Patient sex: M
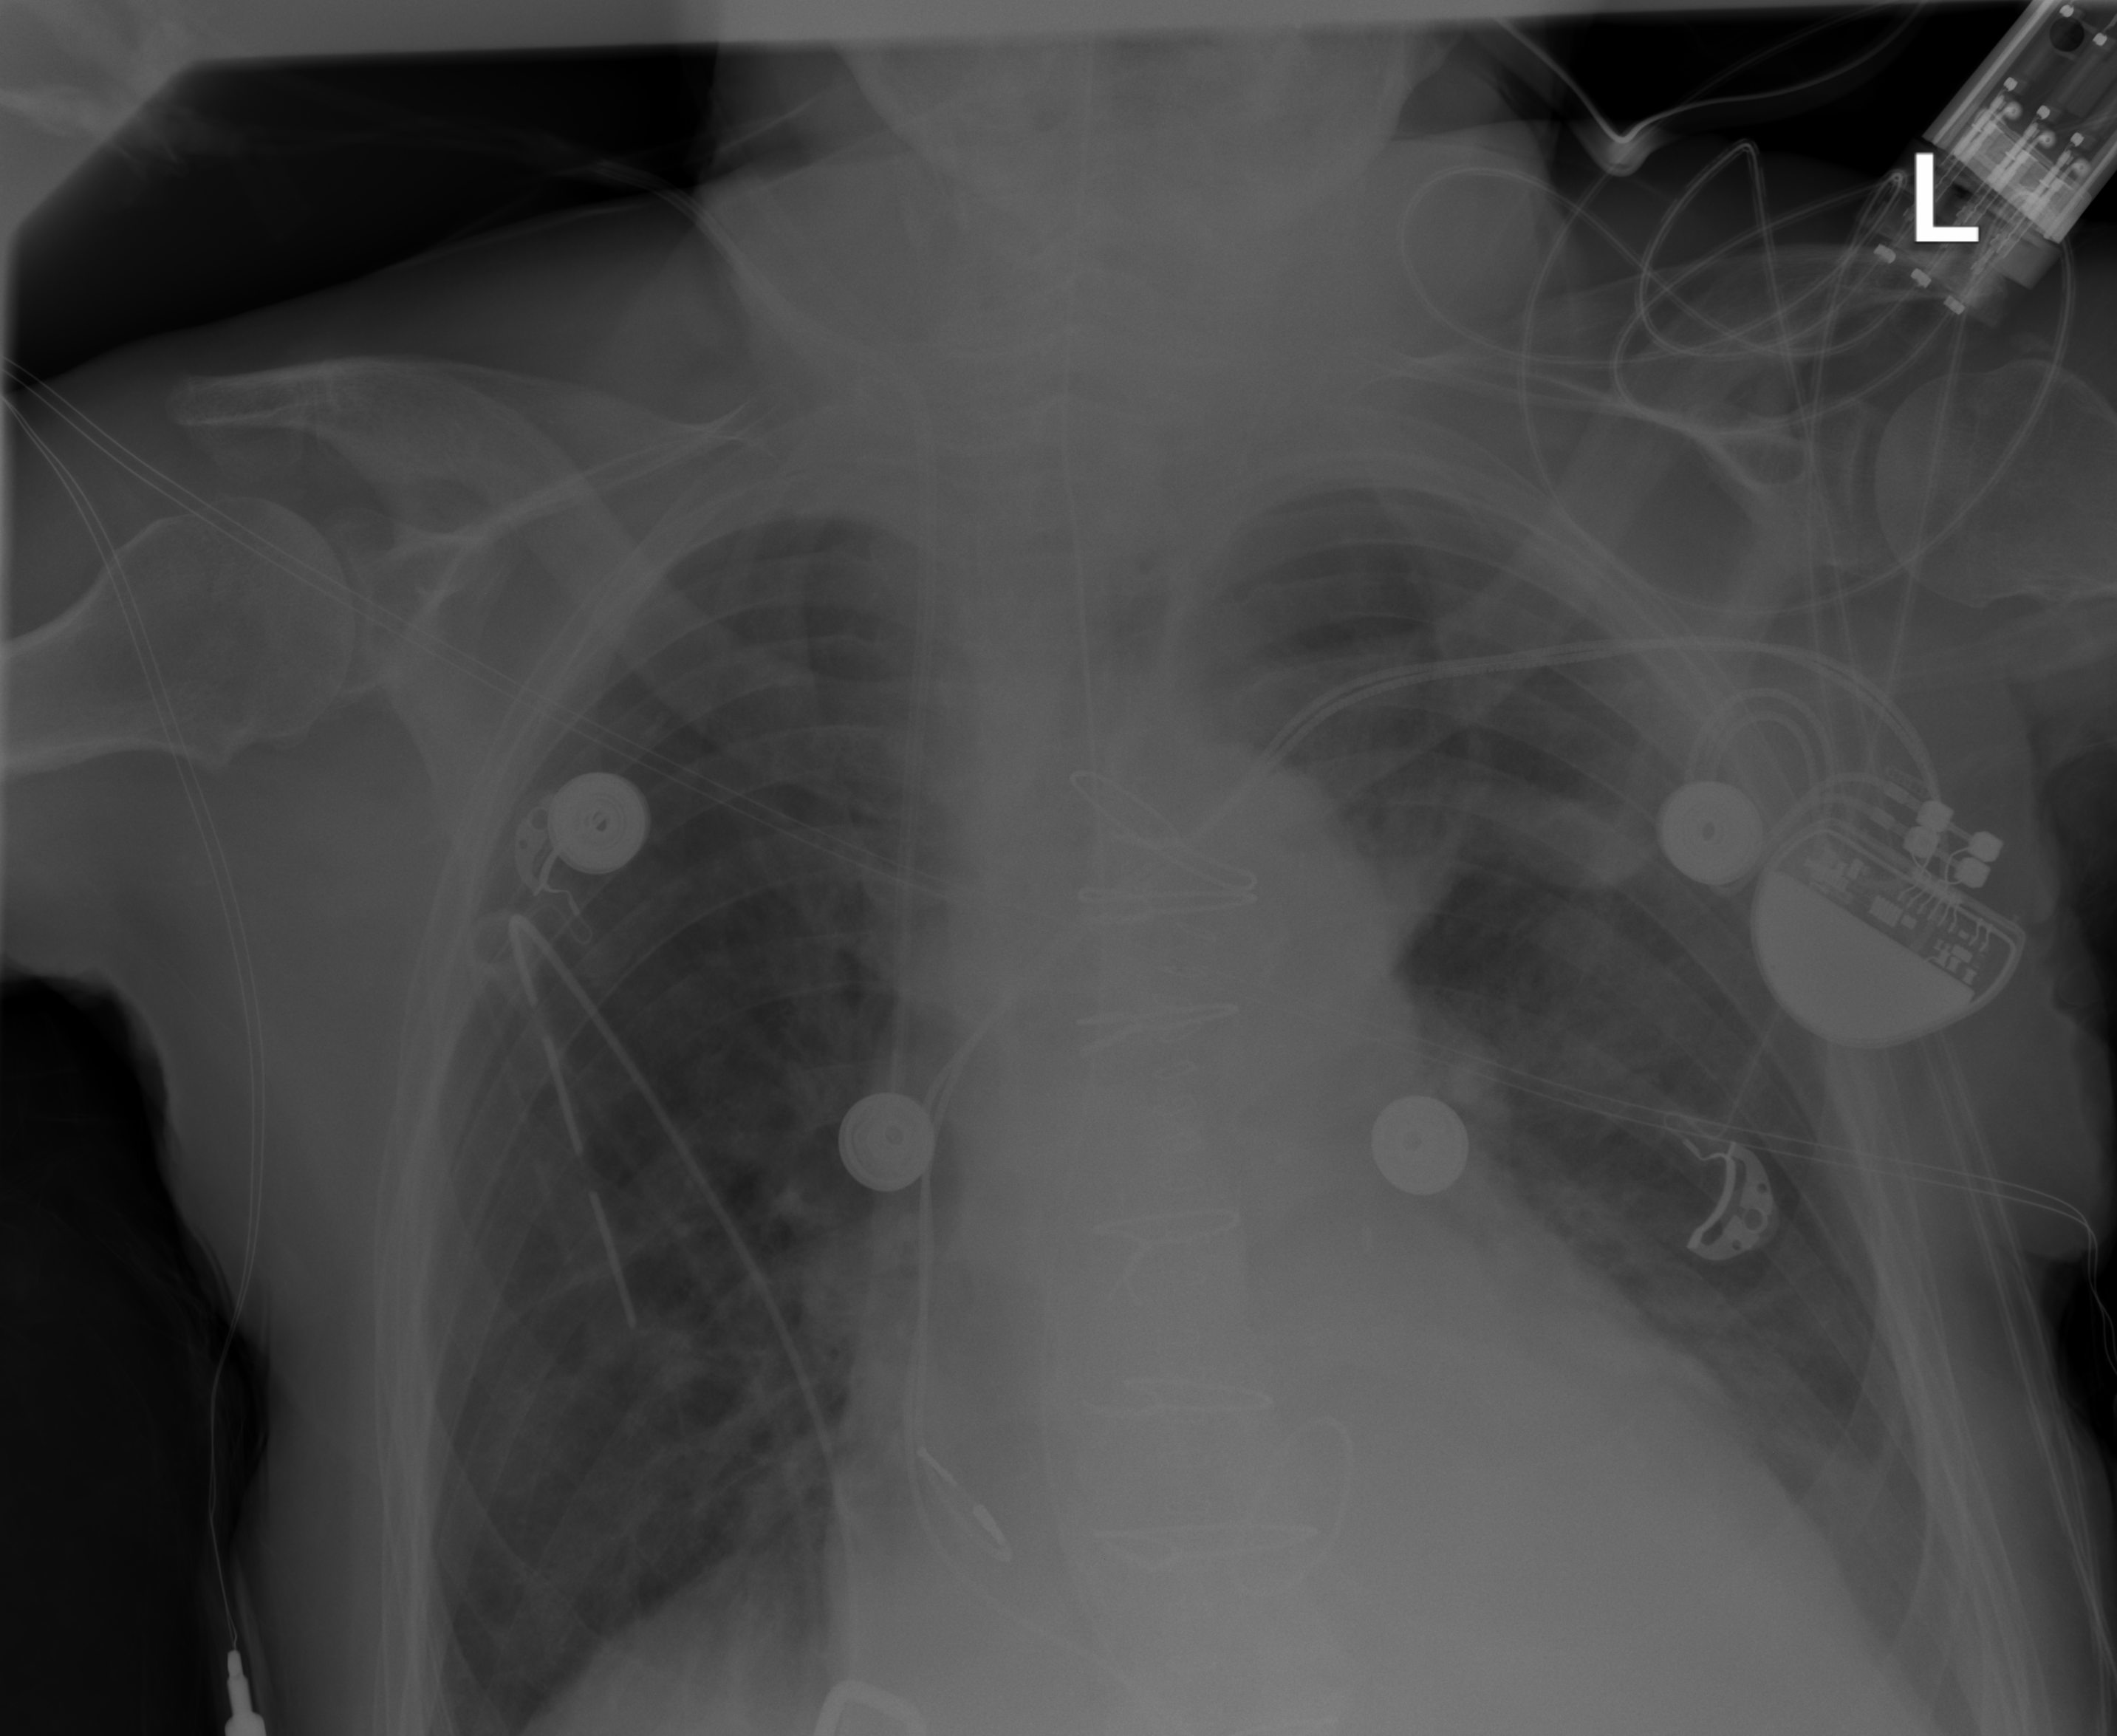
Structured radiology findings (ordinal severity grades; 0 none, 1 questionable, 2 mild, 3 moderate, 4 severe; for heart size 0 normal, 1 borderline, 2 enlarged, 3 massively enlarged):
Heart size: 2
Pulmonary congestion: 2
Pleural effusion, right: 0
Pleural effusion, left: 2
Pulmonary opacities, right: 2
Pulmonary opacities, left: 2
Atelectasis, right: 2
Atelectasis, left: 2